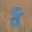
Label: 8